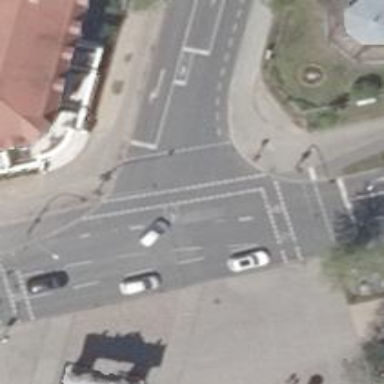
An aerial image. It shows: Road with traffic signals at the crossing.